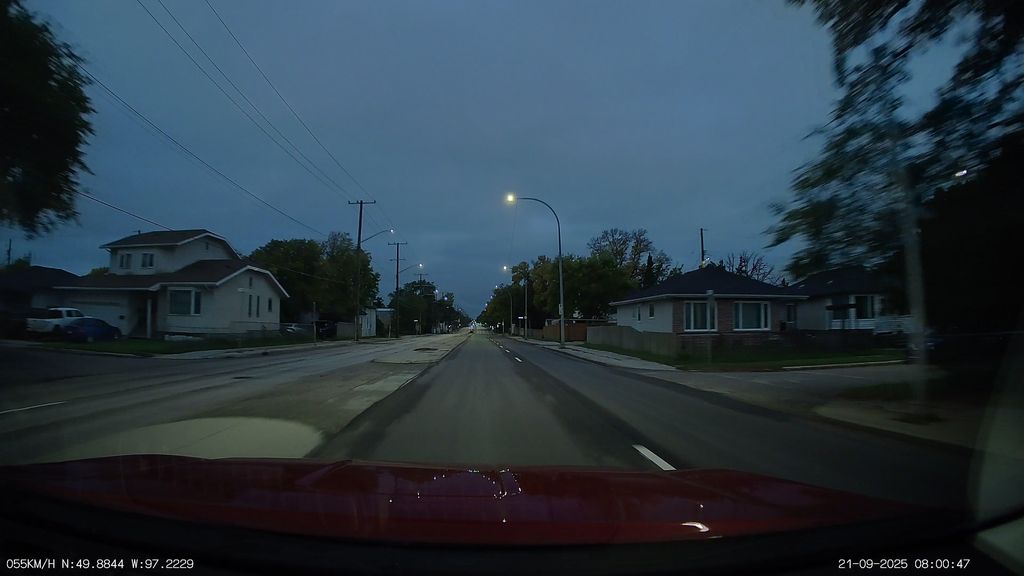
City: winnipeg